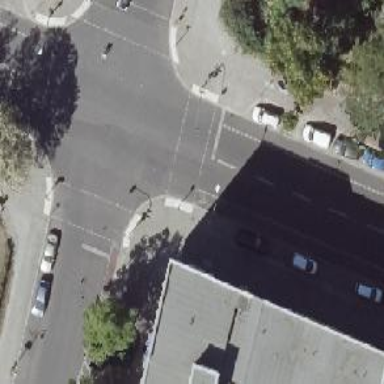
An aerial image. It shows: Road crossing with traffic signals.